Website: crate-barrel
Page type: account-selection
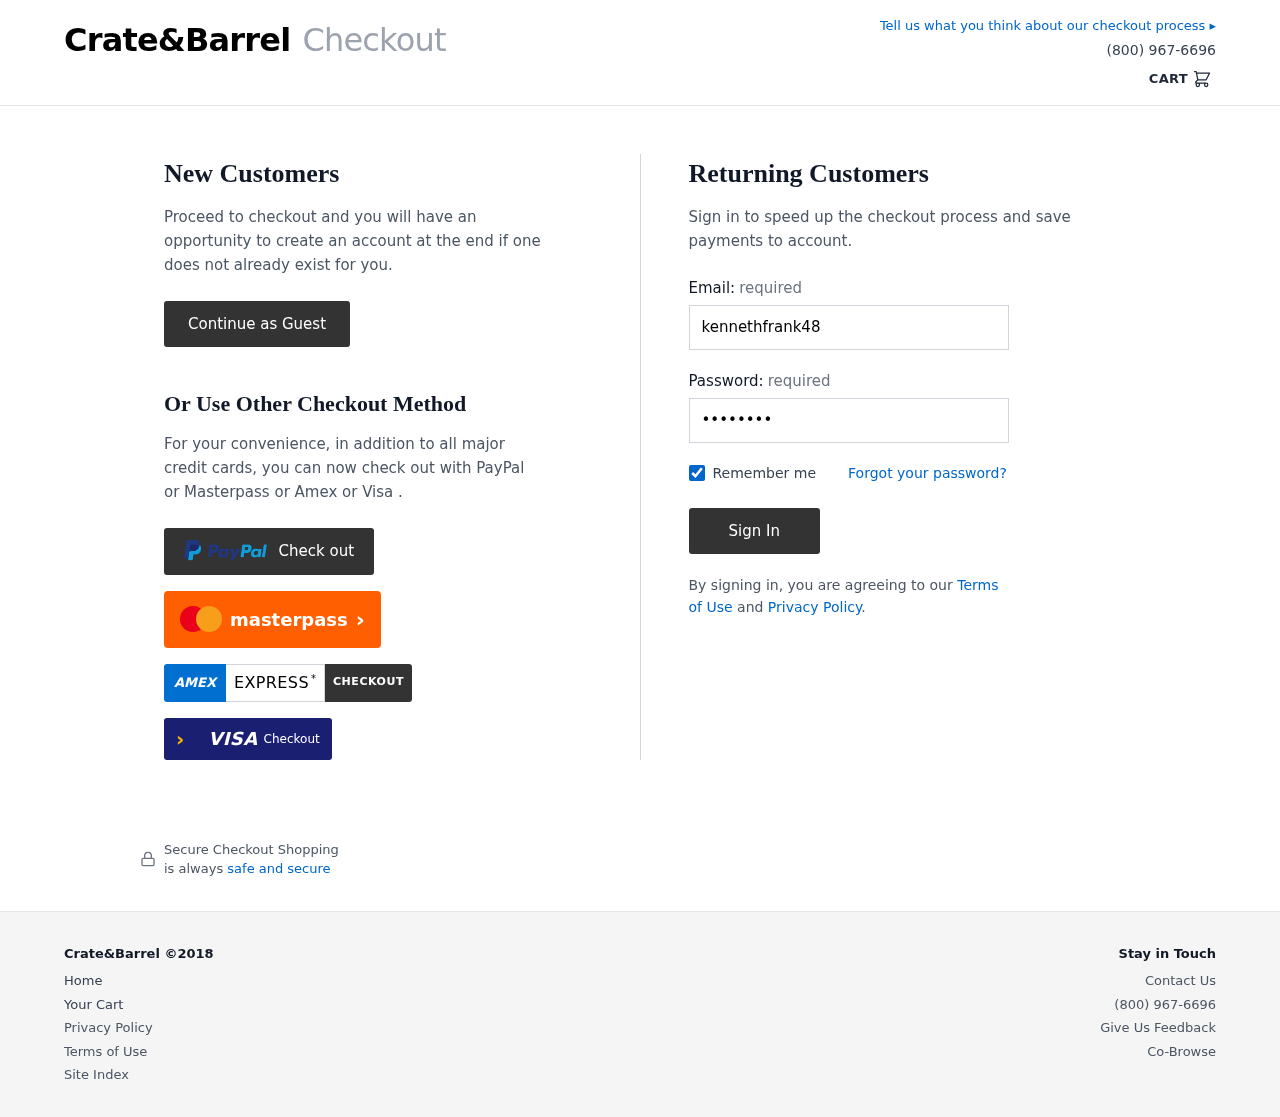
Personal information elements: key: PII_LOGIN_USERNAME
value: kennethfrank48